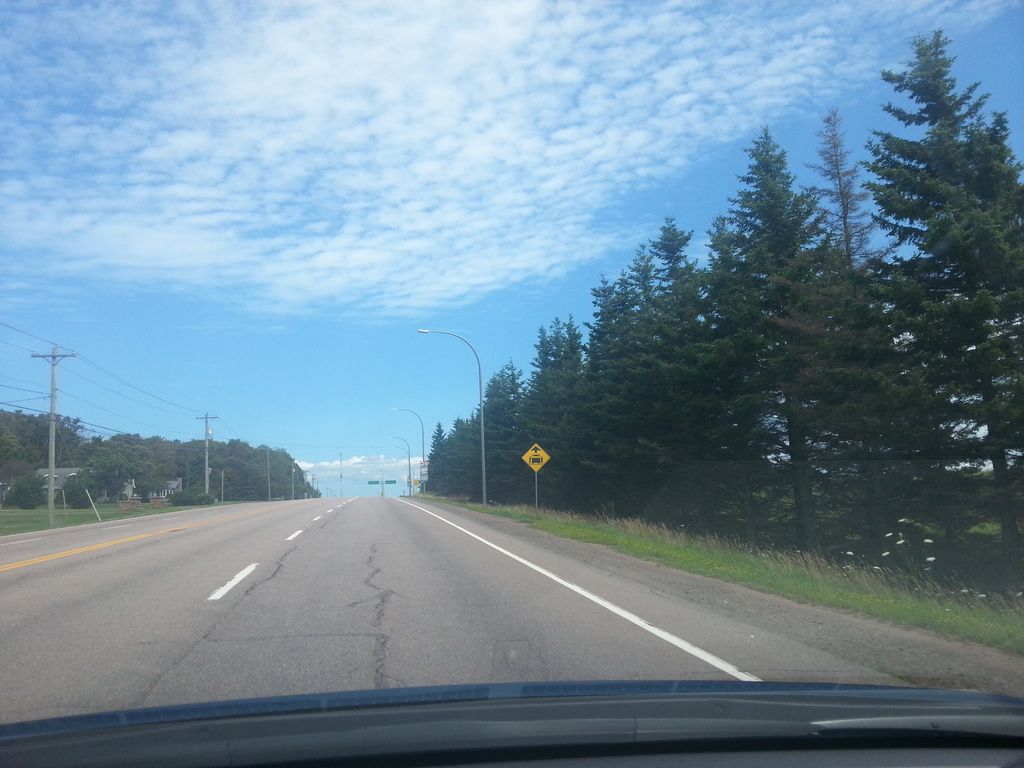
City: charlottetown